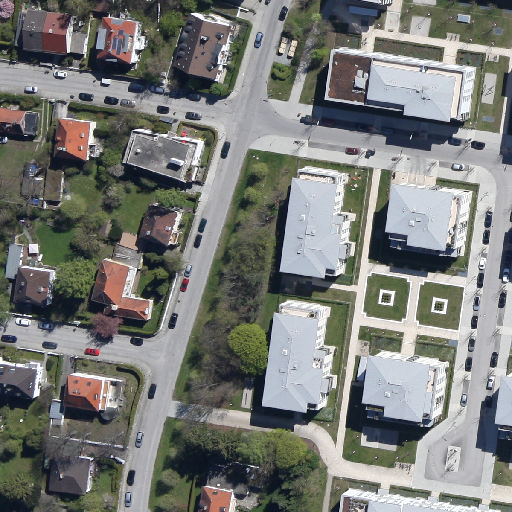
Referring expression: light-duty vehicle driving on the road